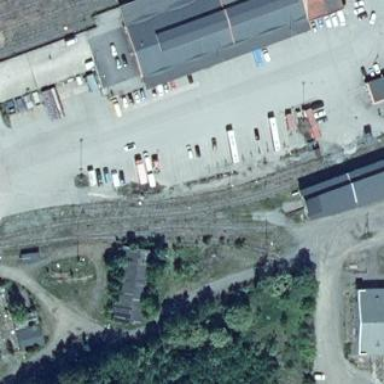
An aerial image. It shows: Abandoned railway yard.